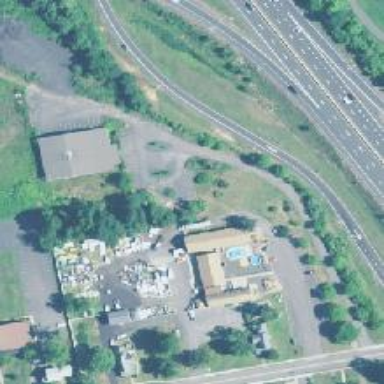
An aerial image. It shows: Commercial area.